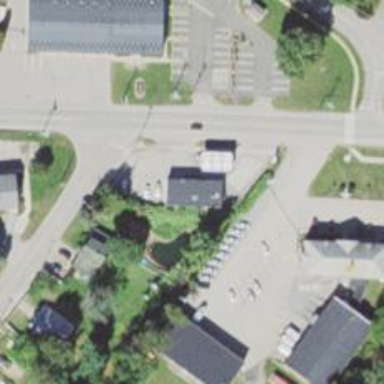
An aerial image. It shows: Convenience shop.